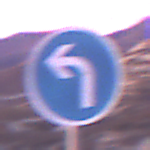
Verkehrszeichen: VorgeschriebeneFahrtrichtungLinks
Umgebung: Outdoor, Nature
Tageszeit: Dawn
Wetter: PartlyCloudy
Licht: Natural
Jahreszeit: NotSpecified
Kontrast: MediumContrast